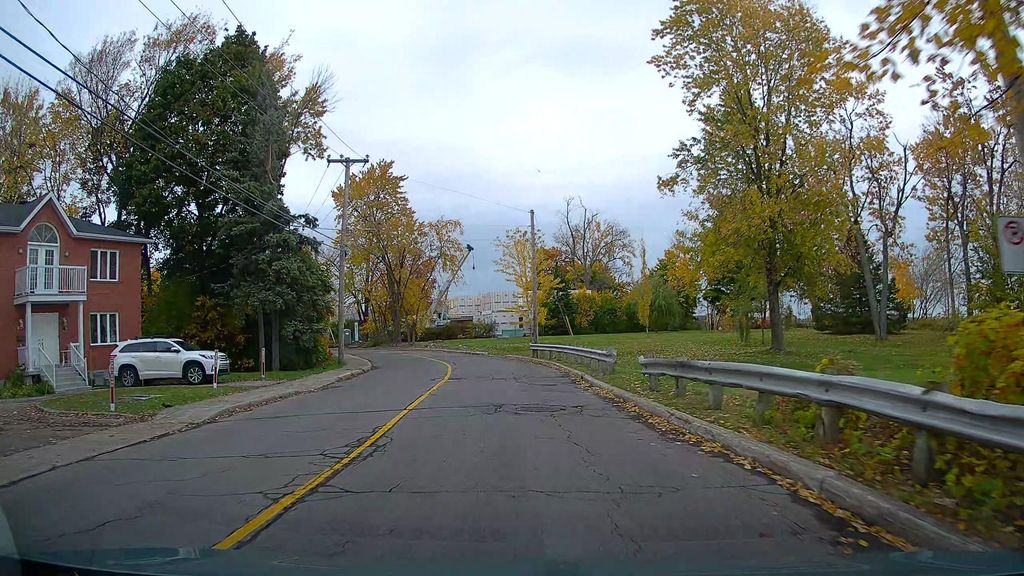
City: montreal